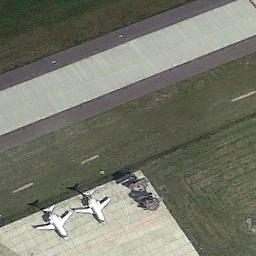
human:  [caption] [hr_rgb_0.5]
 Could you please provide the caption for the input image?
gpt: Two planes stopped at the edge of the lawn .

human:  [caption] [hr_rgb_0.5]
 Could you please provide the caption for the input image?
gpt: Two airplanes are parked in the open place beside the runway by the grass .

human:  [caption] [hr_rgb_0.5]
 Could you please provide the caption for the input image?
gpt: Two adjacent planes parked on the open area and the lawn beside .

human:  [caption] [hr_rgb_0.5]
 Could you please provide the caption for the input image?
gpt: There are two planes in the open space beside a lawn, And there is a runway next to the plane .

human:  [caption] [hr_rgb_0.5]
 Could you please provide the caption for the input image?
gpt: Two planes are on the ground beside the grass .